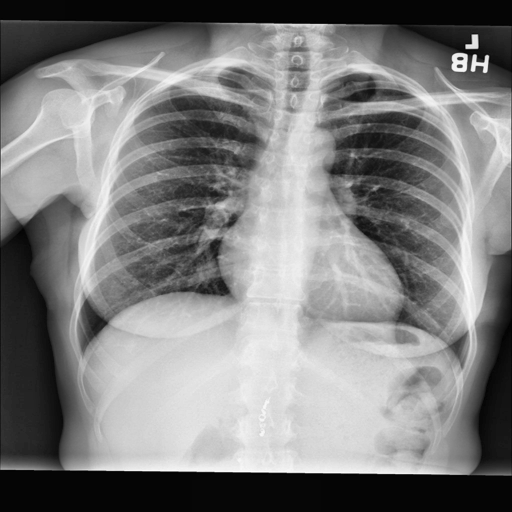
Finding: NORMAL